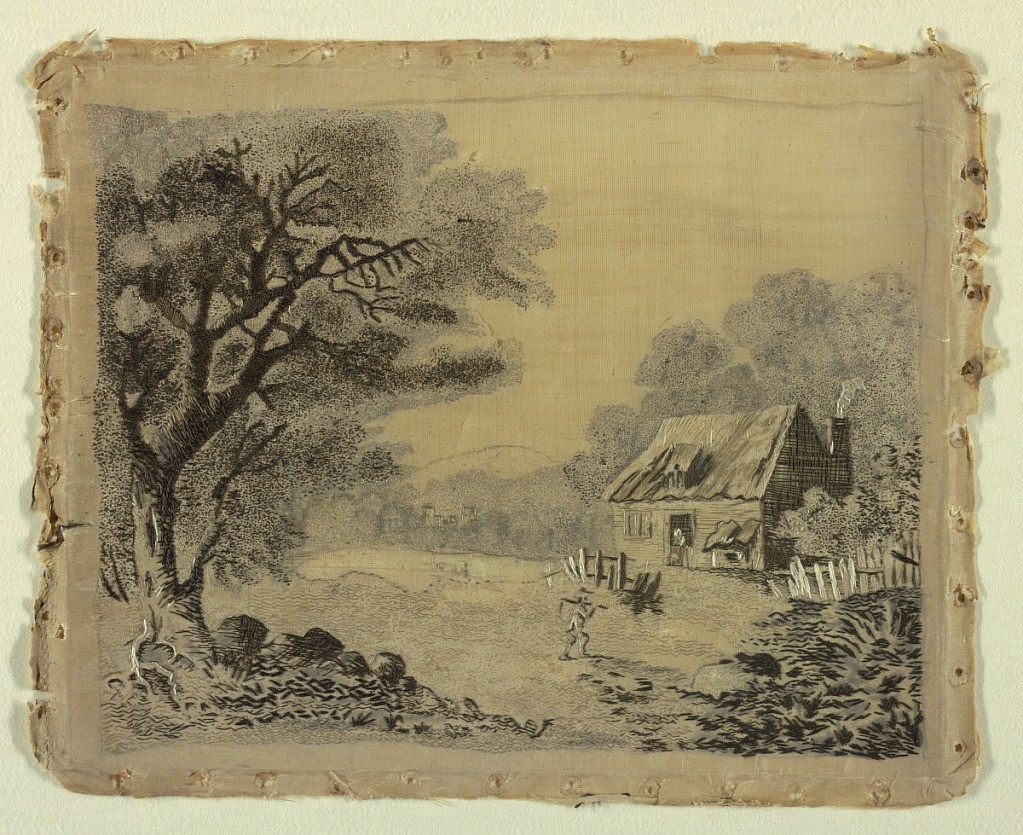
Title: Embroidered picture
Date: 1800
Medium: silk embroidery on silk foundation Technique: embroidered in stem, speckling and satin stitches on plain weave foundation
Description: Rural landscape with a figure carrying a scythe over his shoulder returning to a cottage.